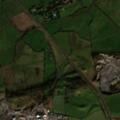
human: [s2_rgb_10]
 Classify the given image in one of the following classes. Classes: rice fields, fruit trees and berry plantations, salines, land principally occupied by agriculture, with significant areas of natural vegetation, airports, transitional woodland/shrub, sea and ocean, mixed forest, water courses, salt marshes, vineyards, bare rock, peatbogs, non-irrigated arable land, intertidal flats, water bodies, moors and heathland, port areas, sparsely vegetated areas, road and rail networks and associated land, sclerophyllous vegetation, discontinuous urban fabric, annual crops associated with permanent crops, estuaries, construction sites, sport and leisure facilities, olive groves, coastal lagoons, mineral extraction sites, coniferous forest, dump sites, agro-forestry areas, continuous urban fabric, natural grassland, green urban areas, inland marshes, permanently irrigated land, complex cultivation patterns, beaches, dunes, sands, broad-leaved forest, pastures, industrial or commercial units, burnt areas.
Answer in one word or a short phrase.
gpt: industrial or commercial units, mineral extraction sites, pastures